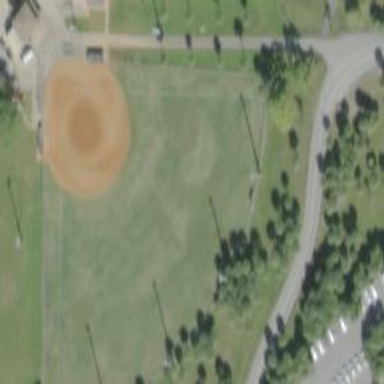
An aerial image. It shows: Baseball pitch for leisure land.